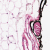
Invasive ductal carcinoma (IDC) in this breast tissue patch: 0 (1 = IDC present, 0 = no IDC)